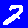
Digit: 2